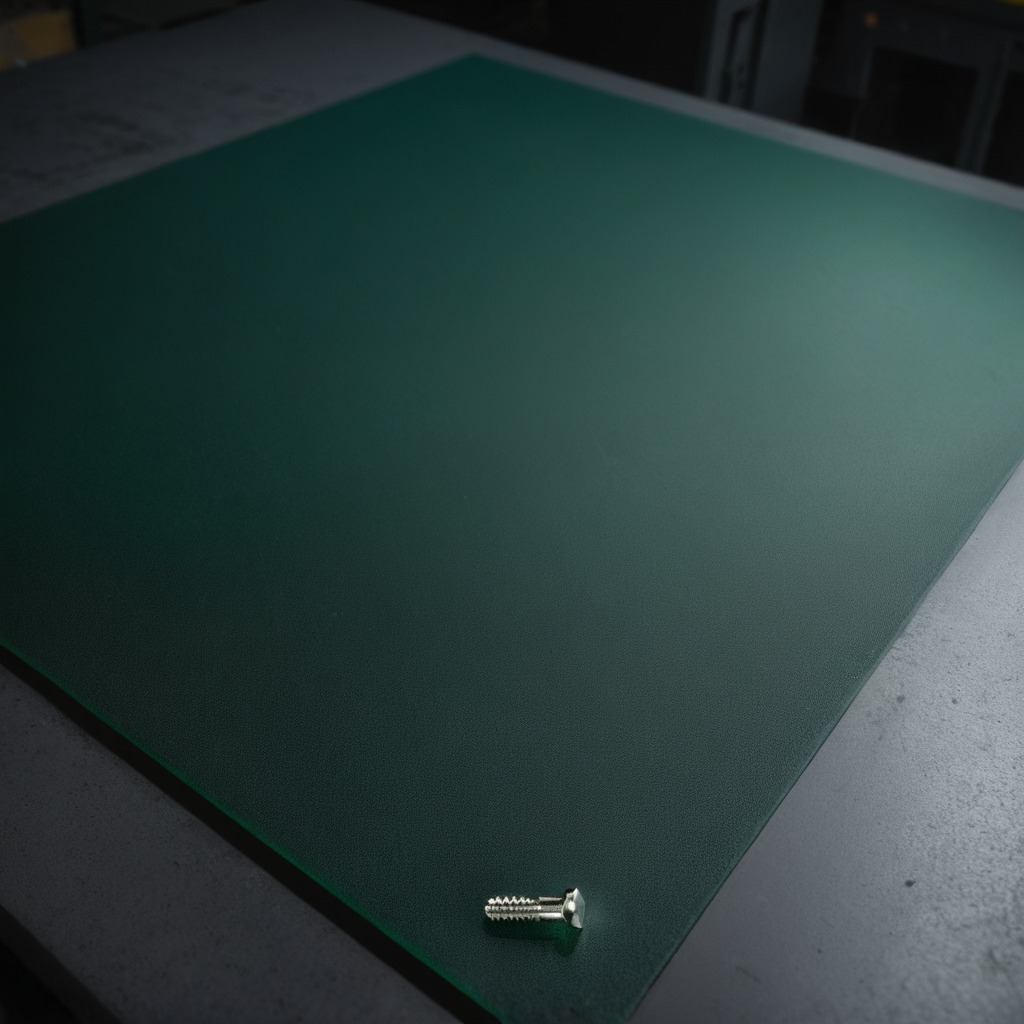
A metal screw is lying on the clean granite tabletop covered with a green rubber mat inside a workshop at night dim ambient light soft shadows worn but beneath the mat